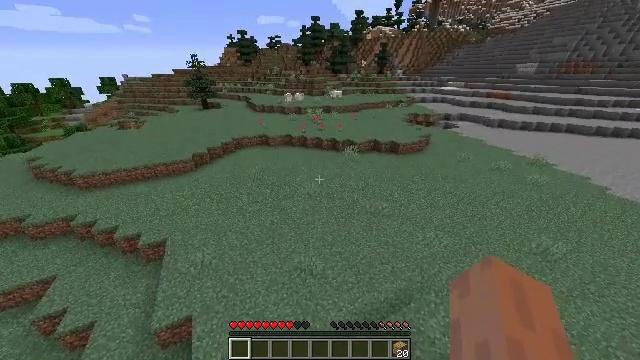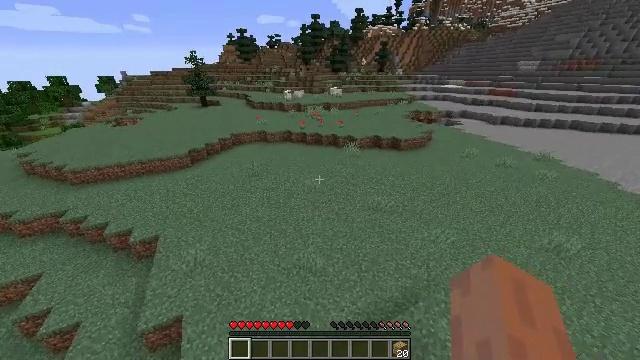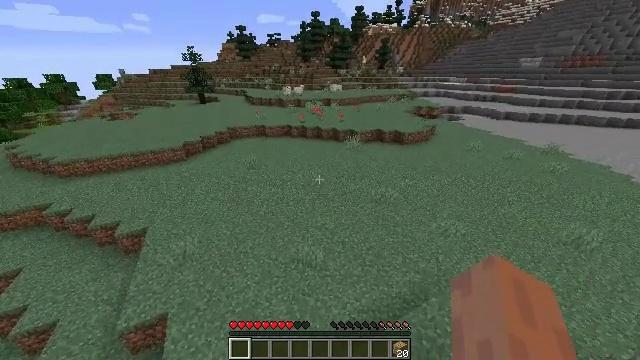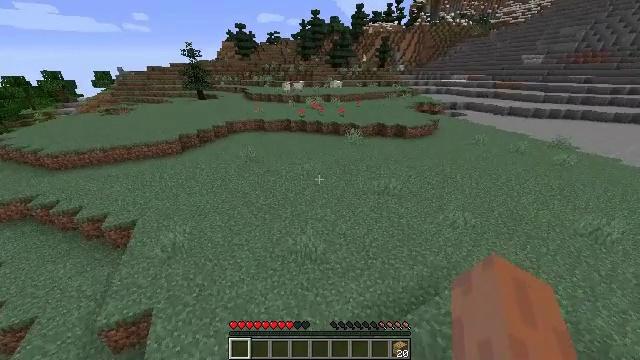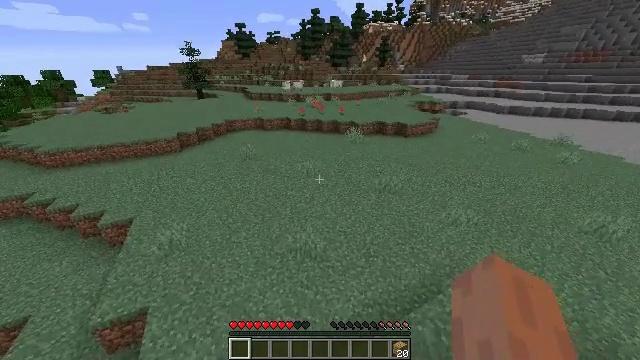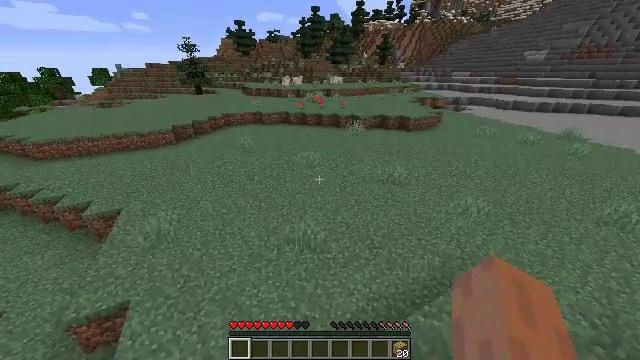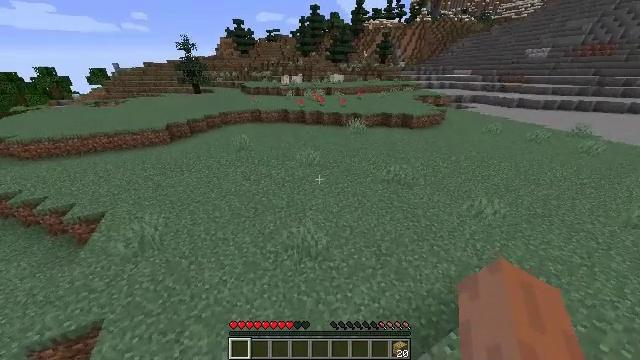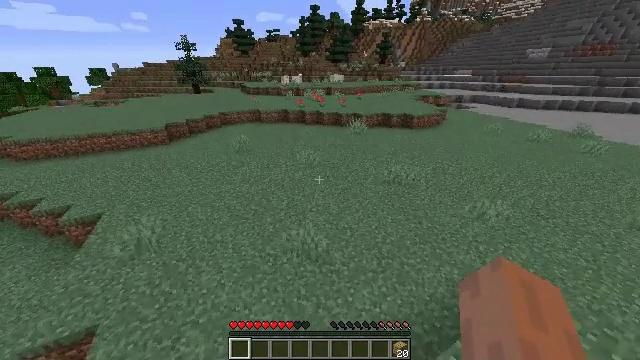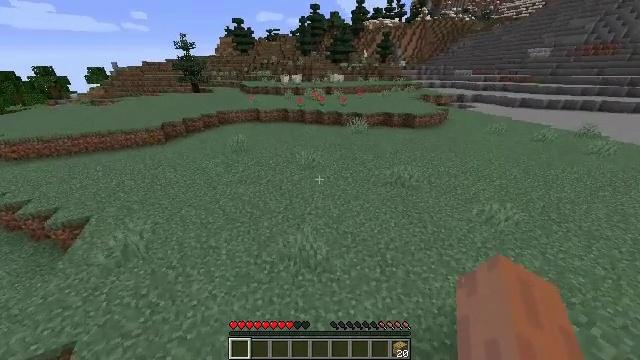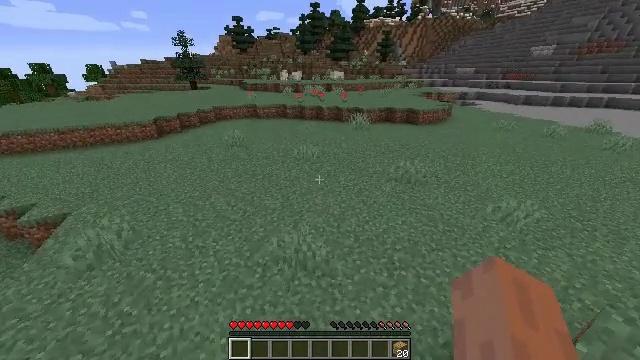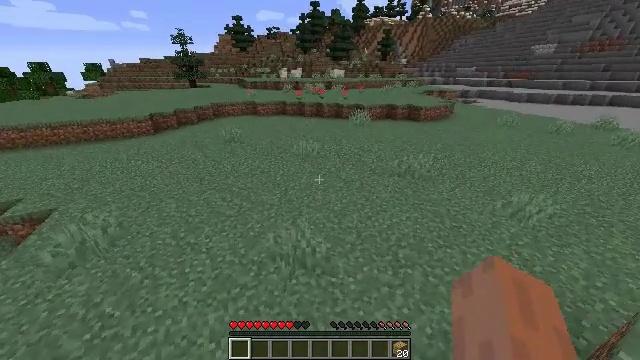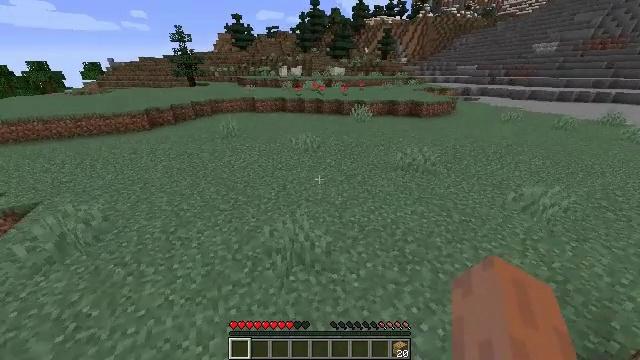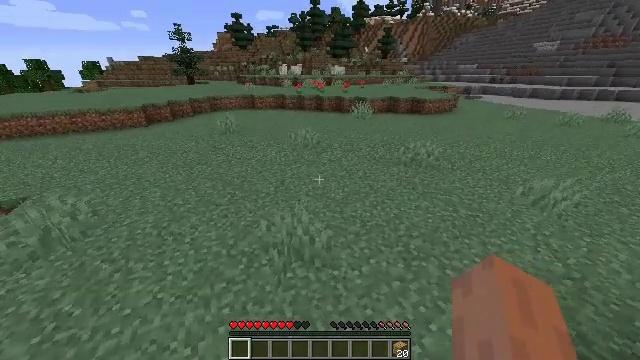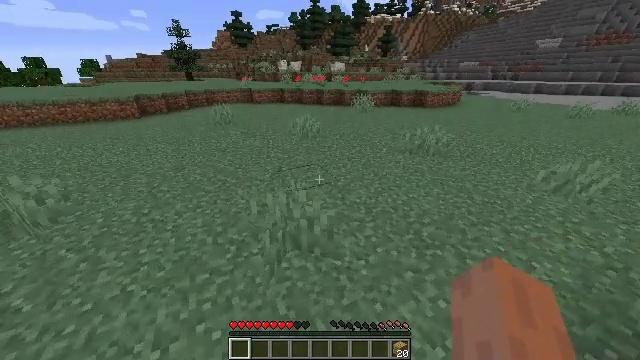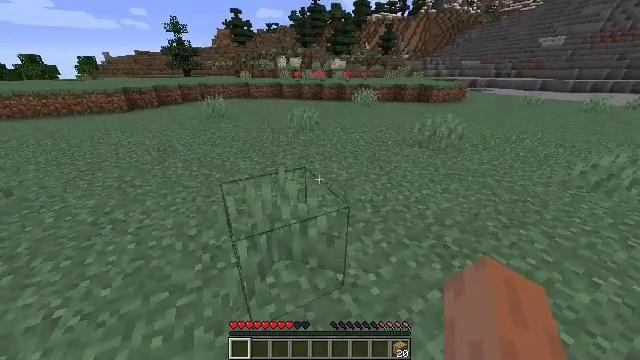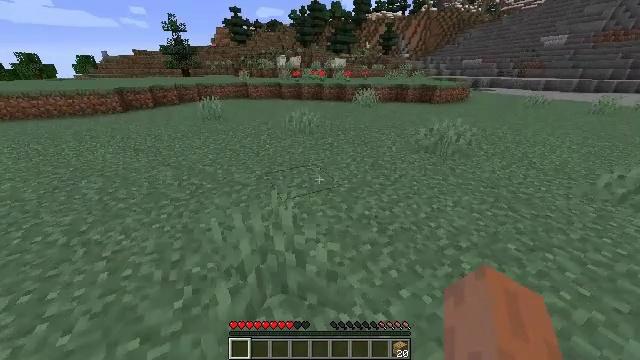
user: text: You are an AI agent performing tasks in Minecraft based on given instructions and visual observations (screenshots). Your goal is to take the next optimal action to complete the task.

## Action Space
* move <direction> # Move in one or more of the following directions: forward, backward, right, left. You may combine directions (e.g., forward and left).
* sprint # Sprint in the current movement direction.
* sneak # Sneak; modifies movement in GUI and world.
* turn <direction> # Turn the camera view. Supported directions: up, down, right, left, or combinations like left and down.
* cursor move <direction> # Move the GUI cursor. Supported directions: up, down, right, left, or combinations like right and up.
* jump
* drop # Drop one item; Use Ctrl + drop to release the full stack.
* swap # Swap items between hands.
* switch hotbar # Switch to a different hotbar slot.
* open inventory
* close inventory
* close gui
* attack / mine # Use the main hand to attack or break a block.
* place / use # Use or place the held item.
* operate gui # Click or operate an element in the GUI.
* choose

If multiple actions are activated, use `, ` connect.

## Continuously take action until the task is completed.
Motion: motion action
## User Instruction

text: Kill mobs.
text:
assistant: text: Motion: move forward
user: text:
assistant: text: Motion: move forward
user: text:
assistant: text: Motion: move forward
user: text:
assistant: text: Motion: move forward
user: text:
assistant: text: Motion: move forward
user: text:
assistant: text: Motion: move forward
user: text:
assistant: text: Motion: move forward
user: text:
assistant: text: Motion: move forward
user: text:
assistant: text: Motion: move forward
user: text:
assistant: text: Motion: move forward
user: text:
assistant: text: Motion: move forward
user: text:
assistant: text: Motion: move forward
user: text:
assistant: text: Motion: move forward
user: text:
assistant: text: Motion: move forward
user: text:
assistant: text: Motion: move forward
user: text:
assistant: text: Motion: move forward
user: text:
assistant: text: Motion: move forward
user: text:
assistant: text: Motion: move forward
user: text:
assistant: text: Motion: move forward
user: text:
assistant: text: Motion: move forward
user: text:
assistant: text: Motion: move forward
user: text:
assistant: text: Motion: move forward
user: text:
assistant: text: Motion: move forward
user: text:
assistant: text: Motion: move forward
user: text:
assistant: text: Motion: move forward
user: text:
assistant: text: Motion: move forward
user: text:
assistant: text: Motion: move forward
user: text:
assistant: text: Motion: move forward
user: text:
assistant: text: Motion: move forward
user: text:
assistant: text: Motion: move forward